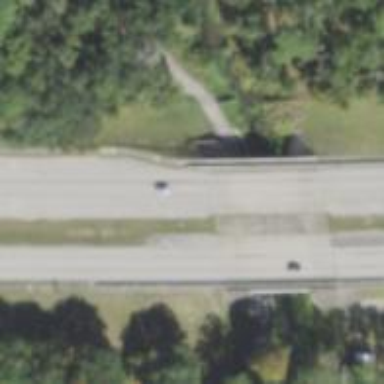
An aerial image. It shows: Asphalt trunk highway classified as expressway.